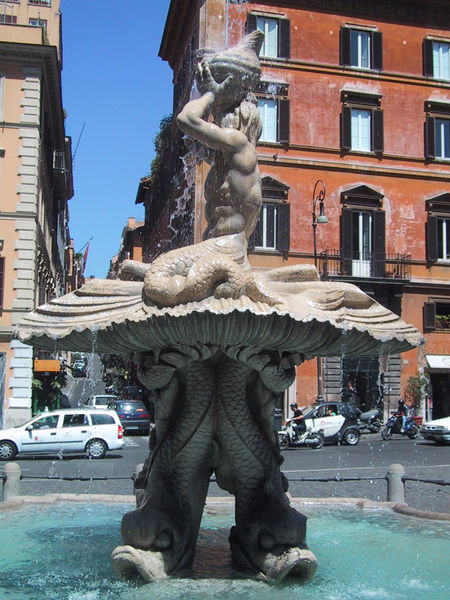
Titel: Triton-Brunnen
Künstler: Giovanni Lorenzo Bernini
Standort: Rom, Piazza Barberini (EU - I - Latium)
Schlagwörter: blau, himmel, wasser, menschen, stadt, straße, haus, brunnen, amphore, krug, auto, foto, gefäß, schlange, rom, verkehr, muschel, autos, reptil, fische, neptun, motorrad, msukeln, smart